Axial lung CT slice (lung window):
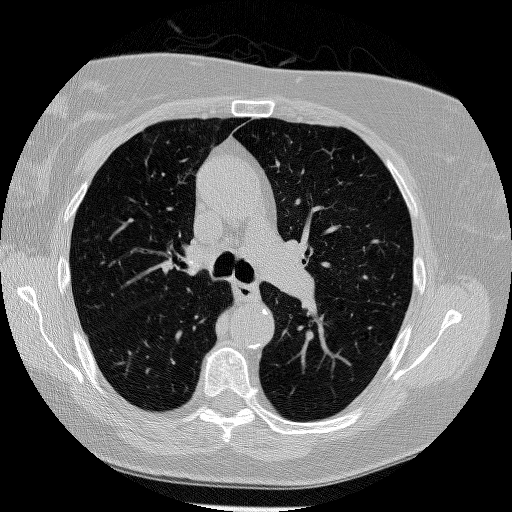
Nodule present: no